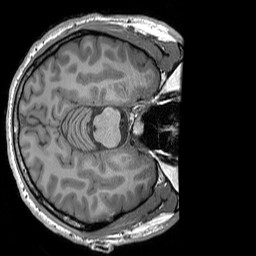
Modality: T1w
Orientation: axial
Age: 24
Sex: male
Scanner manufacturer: siemens
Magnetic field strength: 3 T
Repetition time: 1.9 s
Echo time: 0.00252 s